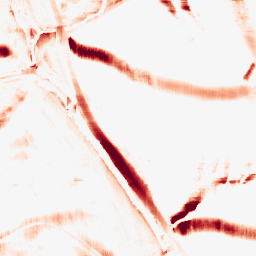
Category: morphological
Decomposition family: rolling_ball
Decomposition parameters: radius: 10
Upsampling method: regularized
Upsampling parameters: scale: 4
lambda_reg: 0.001
Upsampling scale: 4